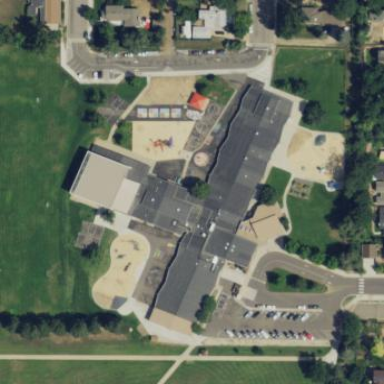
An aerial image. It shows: School.